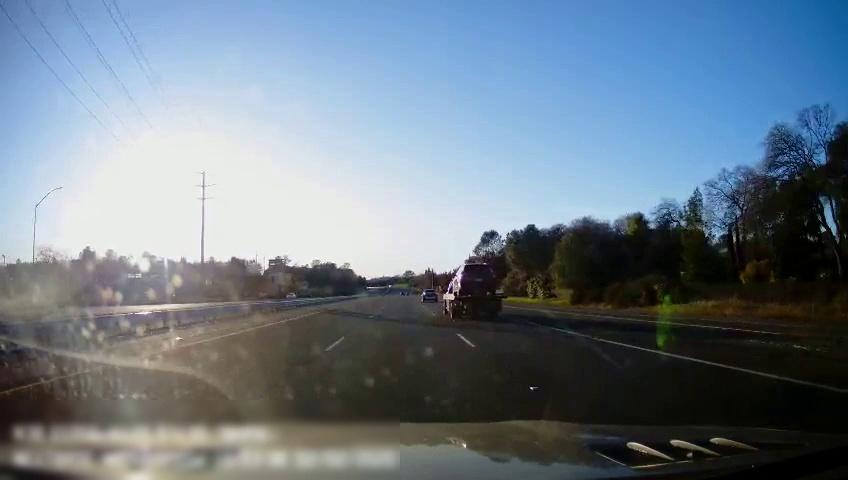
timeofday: Day
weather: Sunny
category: Drivable Space
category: Drivable Space
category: Vehicles | Car
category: Vehicles | Truck
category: Vehicles | Car
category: Lanes | Current Lane
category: Lanes | Current Lane
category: Lanes | Alternate Lane
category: Lanes | Alternate Lane
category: Lanes | Alternate Lane